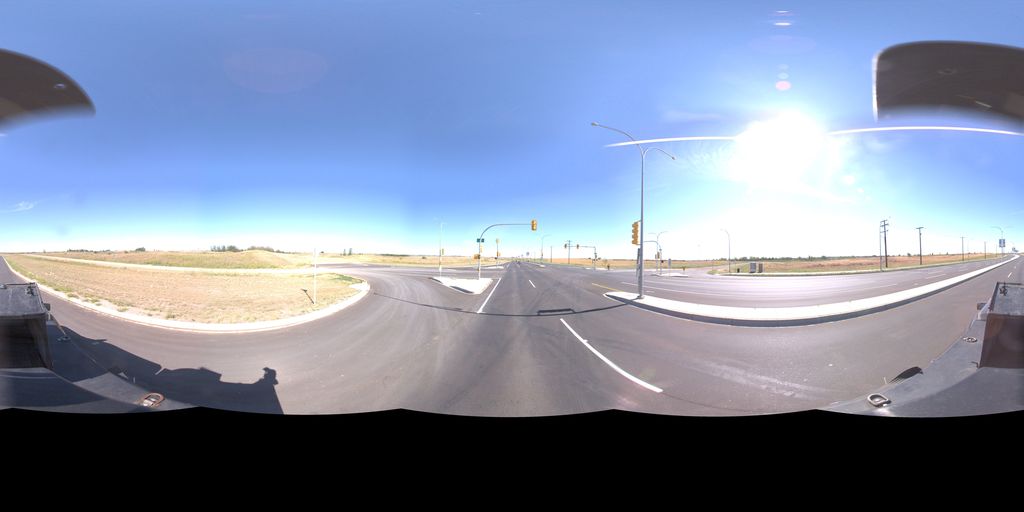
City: saskatoon